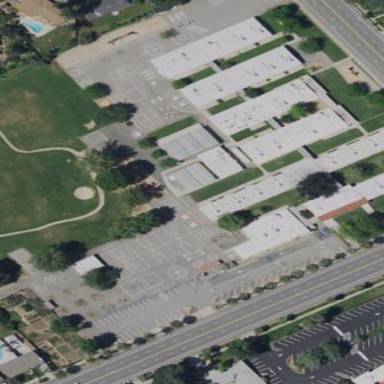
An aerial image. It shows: School.